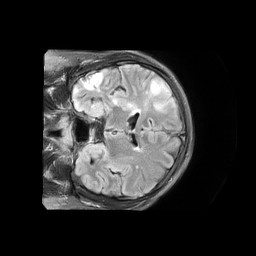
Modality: FLAIR
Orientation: coronal
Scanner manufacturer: philips
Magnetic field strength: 1.5 T
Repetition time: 10 s
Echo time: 0.14 s